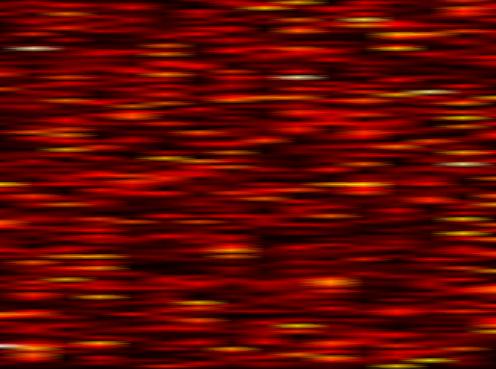
Label: OFDM